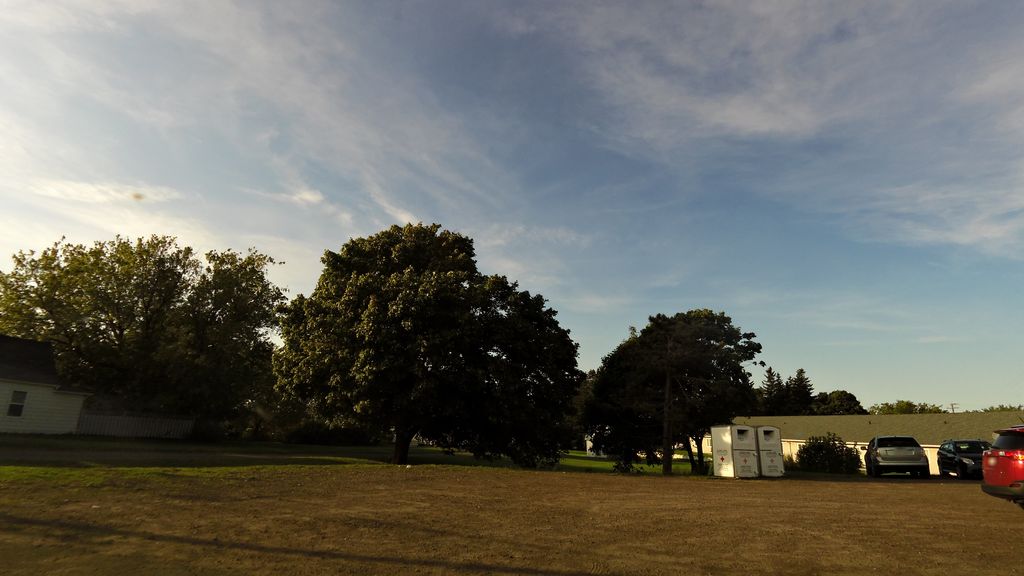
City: charlottetown